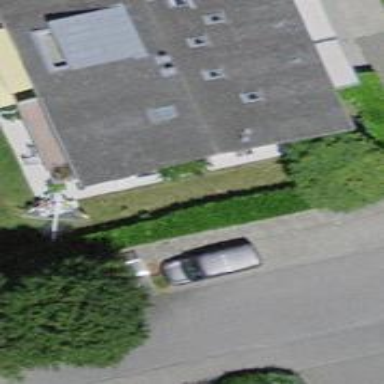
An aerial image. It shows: Terrace building with gabled roof.